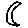
Label: moon